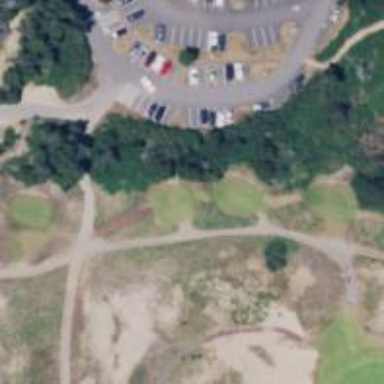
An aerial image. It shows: Pathway for golfing.